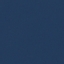
Land use / land cover: SeaLake